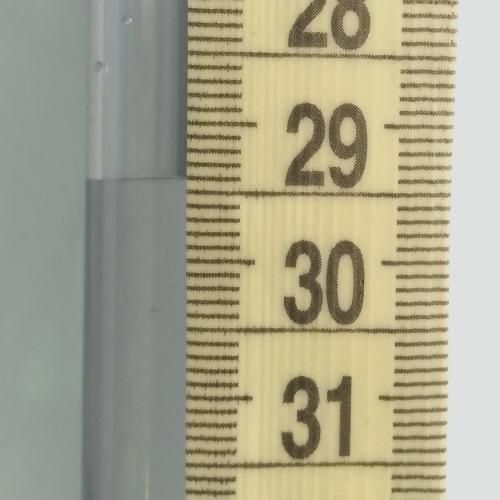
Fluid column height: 29.4 cm